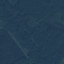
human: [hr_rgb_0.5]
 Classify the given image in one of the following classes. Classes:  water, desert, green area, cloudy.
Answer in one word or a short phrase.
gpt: green area